Aerial crown-view tile of a tropical tree (Barro Colorado Island, Panama), acquired 20250512:
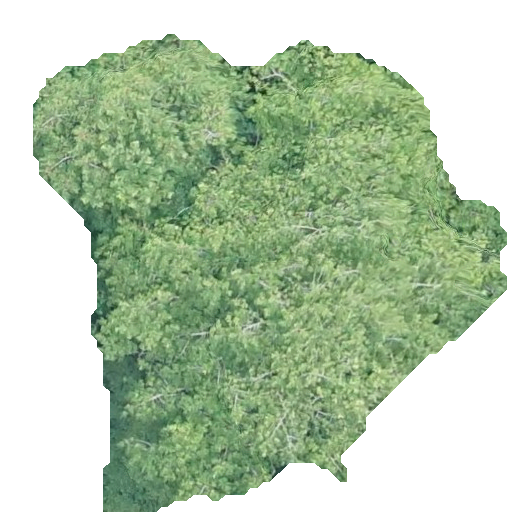
Species: Virola surinamensis
GBIF accepted scientific name: Virola surinamensis
Crown area: 223.791 m²